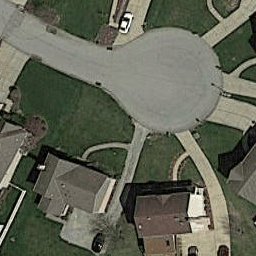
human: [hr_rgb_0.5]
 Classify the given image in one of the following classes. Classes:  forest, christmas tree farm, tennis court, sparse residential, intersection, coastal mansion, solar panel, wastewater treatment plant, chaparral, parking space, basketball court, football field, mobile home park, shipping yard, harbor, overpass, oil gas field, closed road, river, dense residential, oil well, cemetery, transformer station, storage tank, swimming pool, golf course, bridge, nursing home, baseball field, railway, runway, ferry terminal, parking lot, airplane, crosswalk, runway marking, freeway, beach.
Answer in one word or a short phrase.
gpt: closed road